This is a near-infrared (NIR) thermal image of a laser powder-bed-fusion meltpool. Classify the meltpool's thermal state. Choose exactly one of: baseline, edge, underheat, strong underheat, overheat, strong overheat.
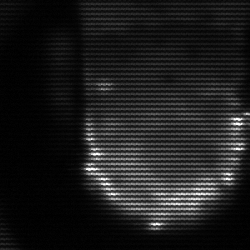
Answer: baseline